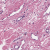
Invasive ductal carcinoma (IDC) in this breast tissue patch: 0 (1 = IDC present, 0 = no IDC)